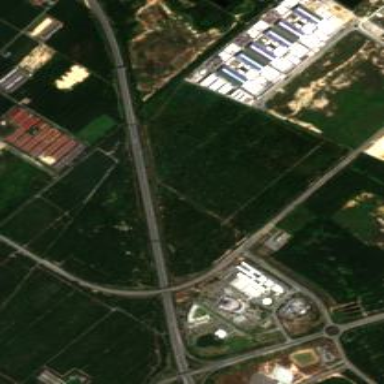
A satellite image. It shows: Motorway junction.